Question: Is there any way to add a custom action to the list of actions provided by the UIDocumentInteractionController?
I would like to add an "Email" action to the list. I know I can use the MFMailComposeViewController to send email with attachments, but the problem is not to send a file as an attachment the problem is one of UI. I have an "Action" UIBarButtonItem which brings up the UIDocumentInteractionController providing options for printing and opening in iBooks. Great... but I also need a separate UIBarButtonItem for sending the file attached to an email. It's slightly confusing to users to see something like this:

It's not just confusing to users, but really not an ideal UI. It would be best to have "Email" as one of the options in the UIDocumentInteractionController's list.
Any suggestions?
Kenny
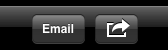
Answer: You cannot add items to the Document Interaction Controller at this time.